Aerial crown-view tile of a tropical tree (Barro Colorado Island, Panama), acquired 20250124:
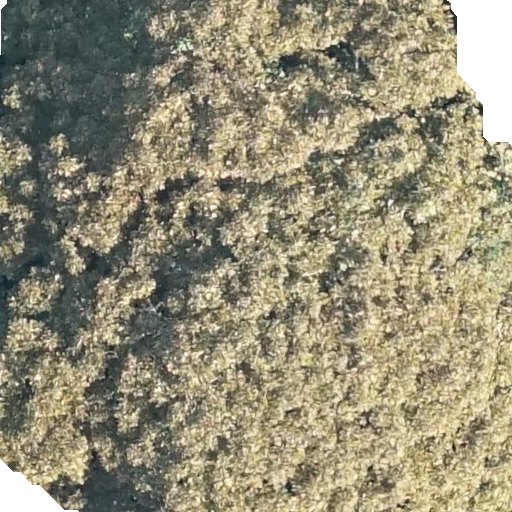
Species: Dipteryx oleifera
GBIF accepted scientific name: Dipteryx oleifera
Crown area: 504.009 m²